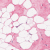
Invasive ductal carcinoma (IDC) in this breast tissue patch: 0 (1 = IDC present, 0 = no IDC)